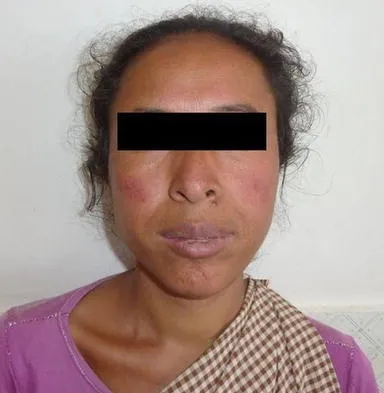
Showing the malar rash in the patient with leukocytoclastic vasculitis an hepatitis.
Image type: medical_photograph (oral_photograph)